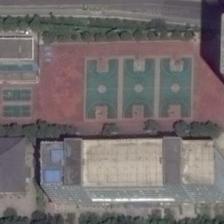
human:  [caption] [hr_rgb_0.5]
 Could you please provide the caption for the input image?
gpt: several buildings and some green trees are around three basketball fields and two badminton courts .

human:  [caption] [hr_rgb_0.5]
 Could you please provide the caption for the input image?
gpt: three basketball fields and two badminton courts are surrounded by many green trees and several buildings .

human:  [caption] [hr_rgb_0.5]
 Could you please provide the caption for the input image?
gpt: a playground with three basketball fields in it is surrounded by buildings and road .

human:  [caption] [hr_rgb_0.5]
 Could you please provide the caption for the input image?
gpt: the playground behind the building includes several courts coloured by grren and dark orange .

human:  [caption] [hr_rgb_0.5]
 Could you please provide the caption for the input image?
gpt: a playground with three basketball fields in it is surrounded by buildings and road .